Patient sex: M
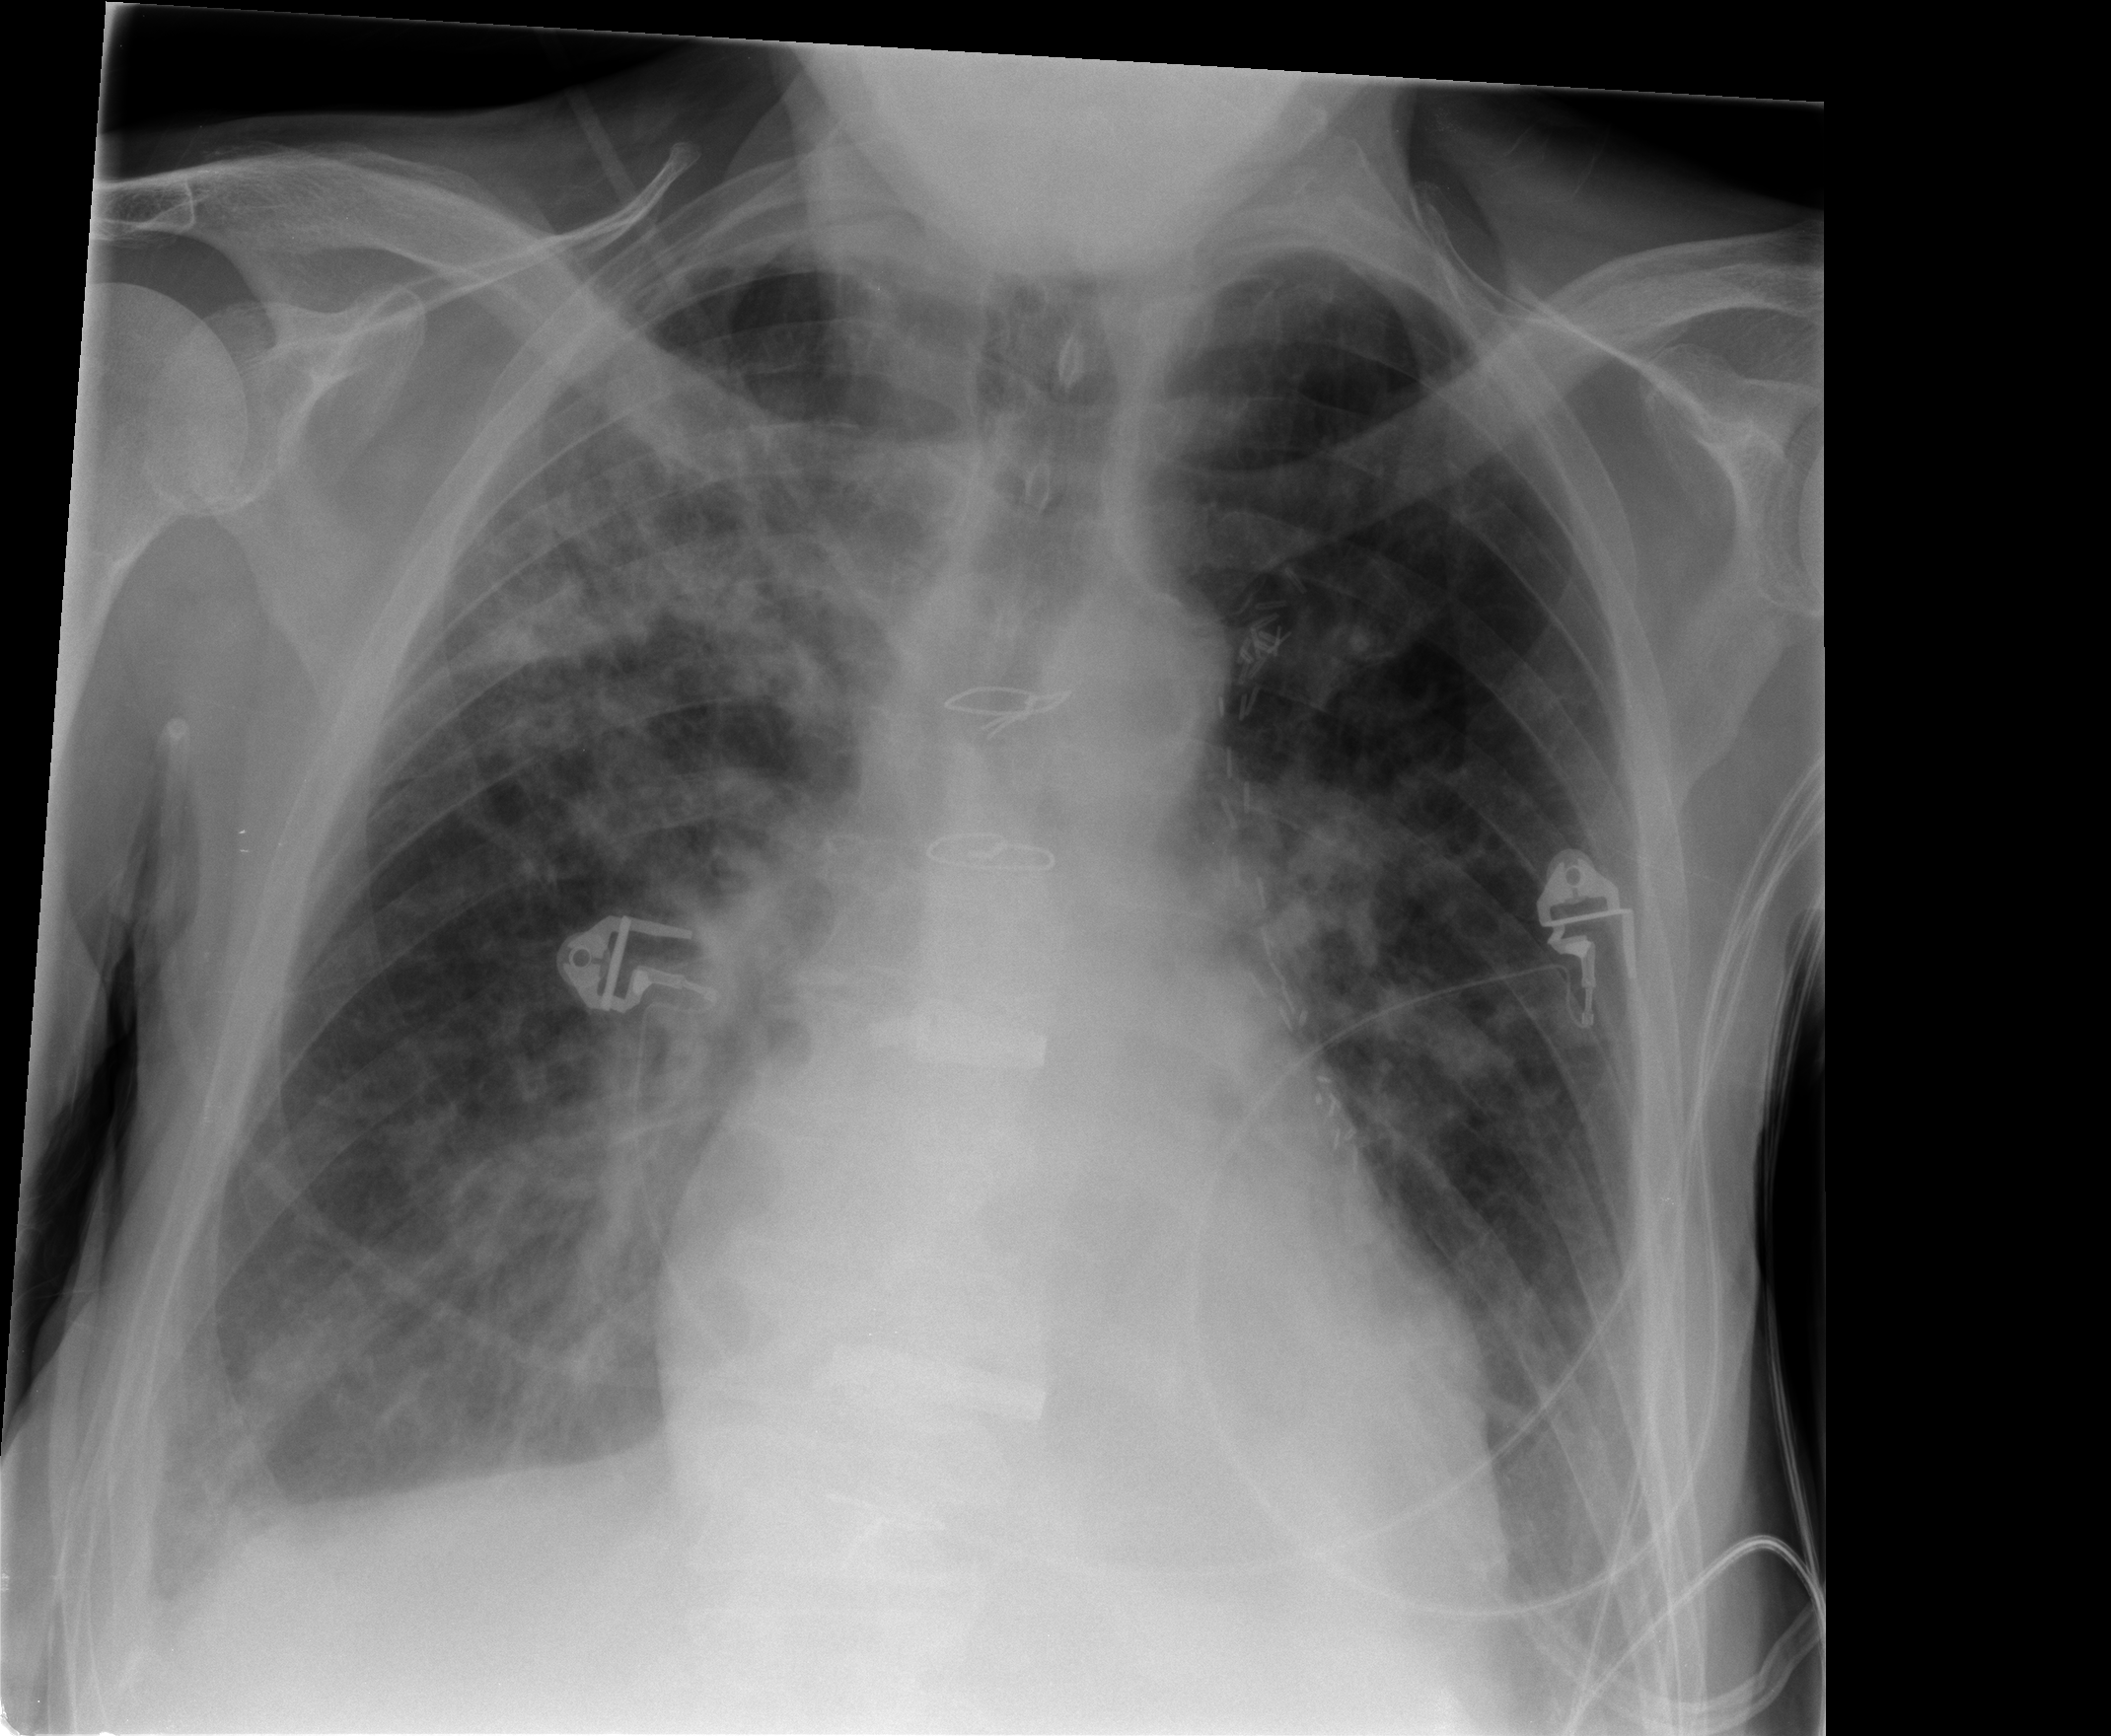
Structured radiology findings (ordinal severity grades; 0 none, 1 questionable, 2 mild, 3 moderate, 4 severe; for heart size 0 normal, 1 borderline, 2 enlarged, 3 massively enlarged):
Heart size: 2
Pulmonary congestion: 2
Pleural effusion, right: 2
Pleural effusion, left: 1
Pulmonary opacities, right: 3
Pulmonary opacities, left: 1
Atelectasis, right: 2
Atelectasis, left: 2